Question: I have two lists of different PageTypes - NewsItems and PressReleases. They are displayed in one list each, with links to the individual items.
Now I want to include the press release items into the news list and use the style of the news items to display them as news items. They share properties like "Heading" and "BodyText", which are used in the News Template.
I imagine that it won't be that difficult to feed the NewsItems' ListPage with both sets of pages, but I don't understand how I can control the rendering of the item page.
I would like to take the PageData object from a NewsItem OR a PressReleaseItem and display it using the News-Item.aspx template, if it is selected in a NewsList. But EPiServer will always render the PressReleaseItem with the PR-Item.aspx since it's coupled in the PageType settings.
Anyone know how to accomplish this?
: An effort to clarify:
The important issue is how to know the "list parent" and choose the right template from that. In the ListPage I can apply different looks on the PR and News items respectively using tompipes answer, but when selecting to see an individual item EPi will render the PR-Item-1 the same way regardless of their "list parent". That's the problem.

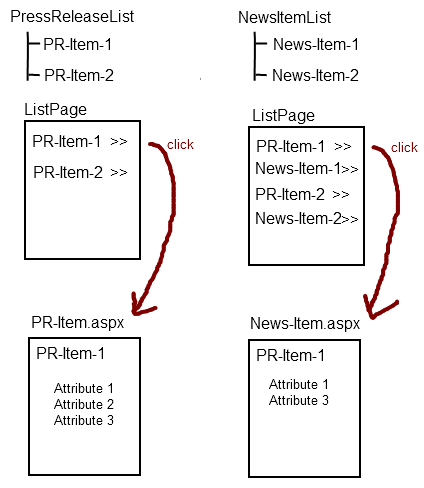
Answer: I tried lots of solutions, including the adding of querystring to the PR items in the list links, the getting of referring url in the item template and different types of event hooking for automatic publishing of news items from a PR item (although I only looked at the code samples for that one), and finally came to the conclusion that they all had something that told me not to go that way. (Making the code too complex, or the markup logic too hard to understand and so forth)
I ended up using 'Fetch data from another EPiServer page', and creating a "shortcut pagetype" in which I let my editors pick which PR item should be used as base for a news item.
This shortcut pagetype is called "PR-as-news-itemPage" and it is rendered with the same aspx as ordinary news items: News-Item.aspx. Having no properties of its own, it will take all relevant data from the PR item selected with "Fetch..."
To render PR items with all its properties I created an ordinary new pagetype called PR-Item.aspx. This renders the "Attribute 2" property, which is only rendered by PR-item.aspx, and not by News-Item.aspx.
(I could have gone even simpler, by letting the editors use the old News-Item page type and use the "Fetch..." property there, but I have some mandatory properties in that page type which I didn't want to make optional for this sake.)